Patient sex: M
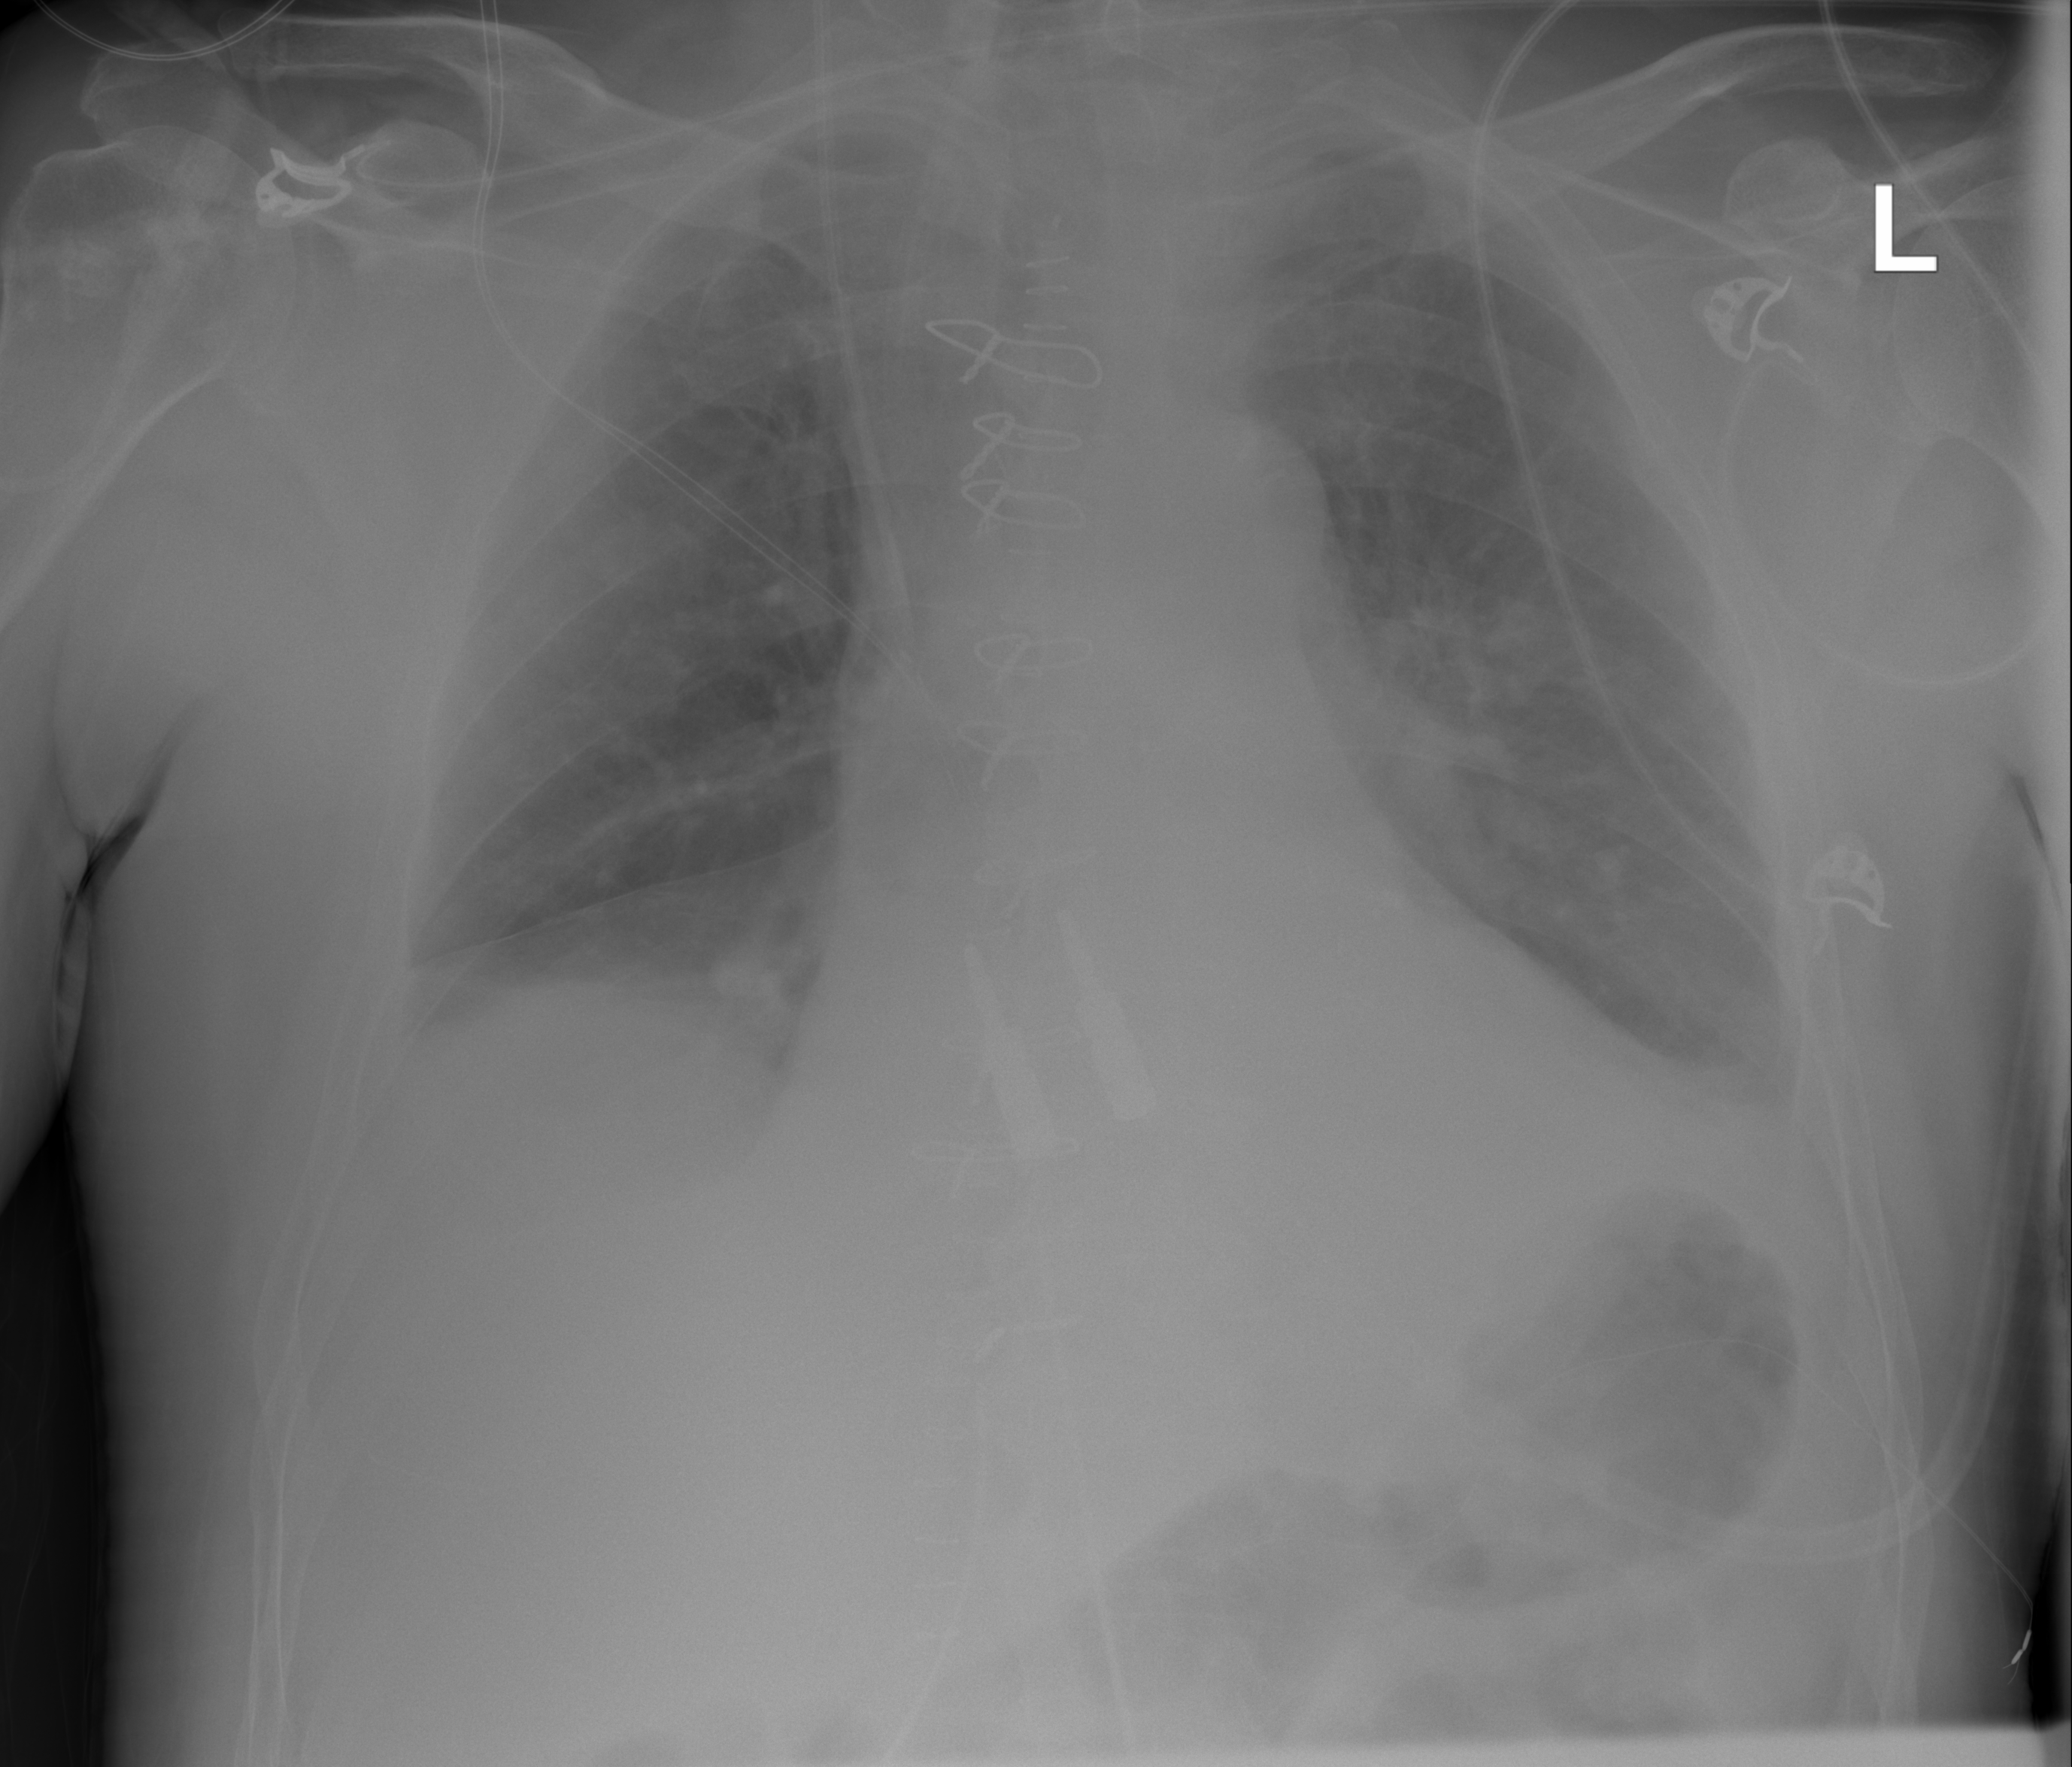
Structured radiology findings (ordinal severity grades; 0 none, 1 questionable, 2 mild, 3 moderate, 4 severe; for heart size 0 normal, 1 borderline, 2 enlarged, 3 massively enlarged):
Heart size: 1
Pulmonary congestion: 0
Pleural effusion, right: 1
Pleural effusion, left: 1
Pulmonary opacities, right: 0
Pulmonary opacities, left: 2
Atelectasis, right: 2
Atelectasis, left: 2